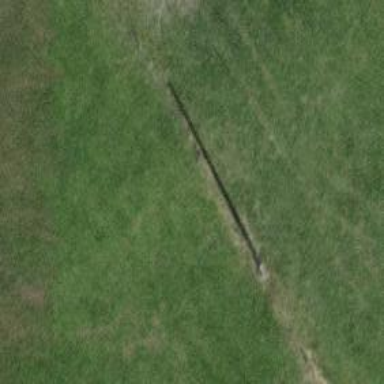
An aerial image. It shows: Minor power line.